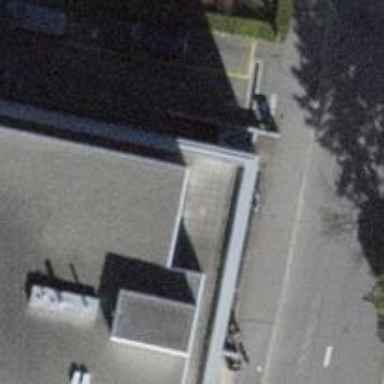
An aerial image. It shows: Nightclub.